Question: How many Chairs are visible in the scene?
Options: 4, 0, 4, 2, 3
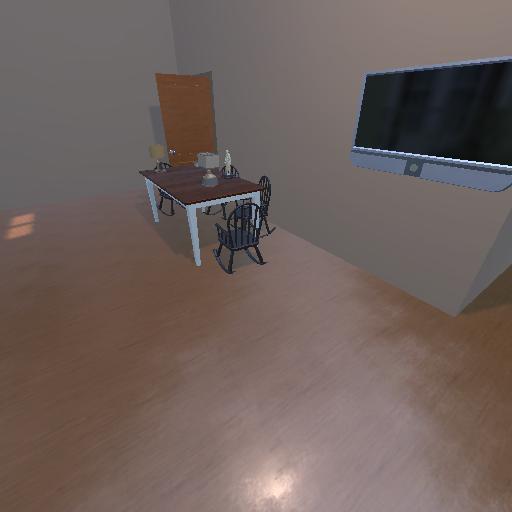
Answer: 4